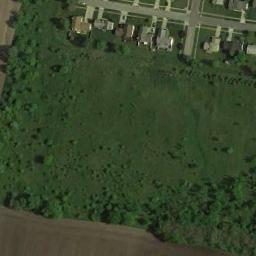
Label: meadow